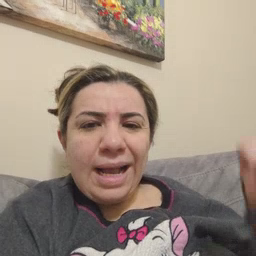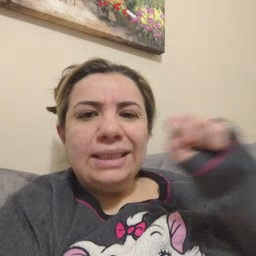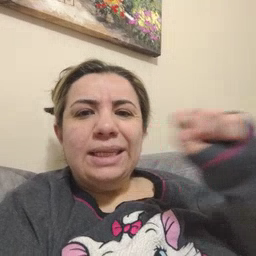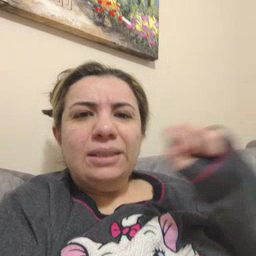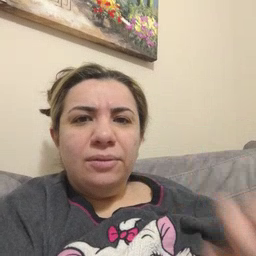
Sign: carrot